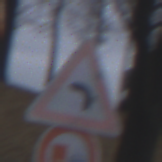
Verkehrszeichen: KurveLinks
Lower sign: UeberholverbotKraftfahrzeuge
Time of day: MorningAfternoon
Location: Outdoor (Urban)
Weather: Overcast
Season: NotSpecified
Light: Natural